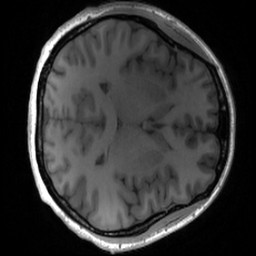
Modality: T1w
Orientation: axial
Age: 27
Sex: female
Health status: healthy